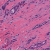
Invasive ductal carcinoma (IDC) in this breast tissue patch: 1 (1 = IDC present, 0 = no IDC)